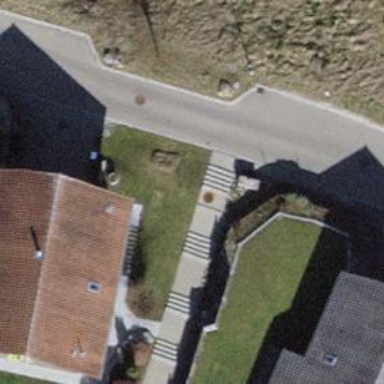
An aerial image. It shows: Concrete steps.